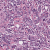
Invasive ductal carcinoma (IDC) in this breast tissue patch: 1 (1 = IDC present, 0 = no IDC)